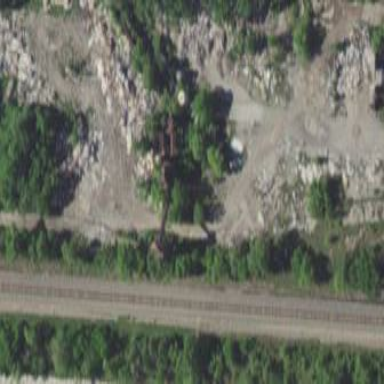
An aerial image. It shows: Brownfield site.